Field crop: tomato
Growth stage: 2
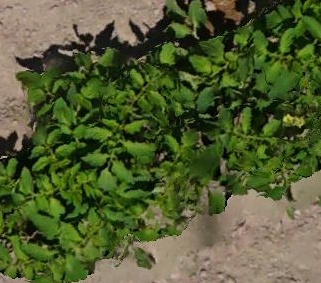
Species: tomato